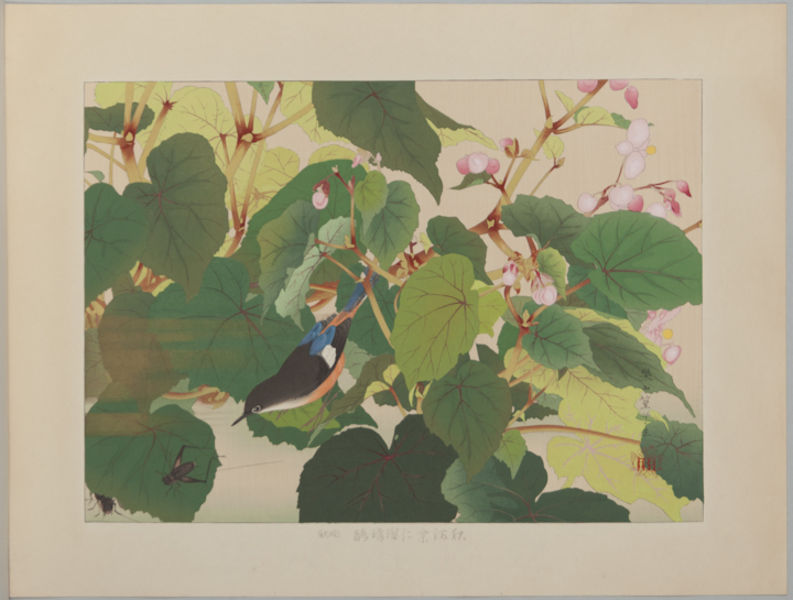
Titel: Starling among Leaves of Flowering Shrub
Standort: Amherst (Massachusetts, USA)
Institution: Mead Art Museum, Amherst College
Schlagwörter: blue, black, green, flowers, japanese, pink, print, tapestry, plant, flower, food, tree, summer, bird, fly, abstract, leaves, ink, watercolor, branches, leaf, chinese, predator, asian, stamp, bud, beak, branch, oriental, pray, wing, vine, blossom, hunting, hunt, flora, petal, buds, bug, insects, insect, bugs, cricket, hummingbird, grasshopper, beetle, branhes, bluebird, flora and fauna